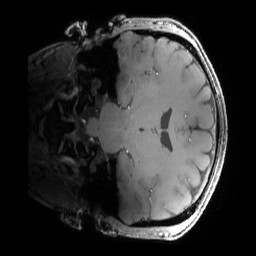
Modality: MP2RAGE
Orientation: coronal